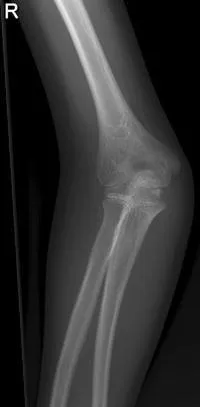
Anteroposterior (AP) radiograph of the elbow. Note the valgus angle and the dislocation of the radial head.
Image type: radiology (x_ray)